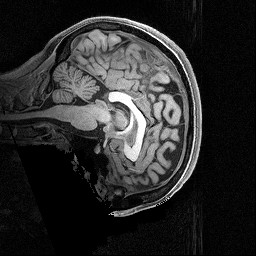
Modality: T1w
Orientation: sagittal
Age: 25
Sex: female
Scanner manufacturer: siemens
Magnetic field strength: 3 T
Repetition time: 2.5 s
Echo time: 0.0029 s